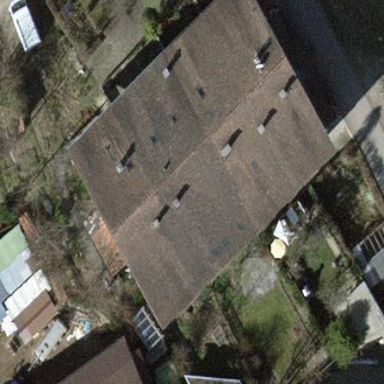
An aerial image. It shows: Terrace building.